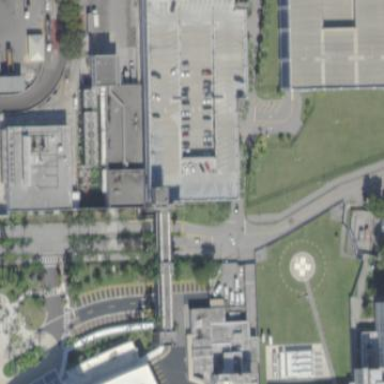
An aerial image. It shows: Multi-storey parking building.